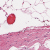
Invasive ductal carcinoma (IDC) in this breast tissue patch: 0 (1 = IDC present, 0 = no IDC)